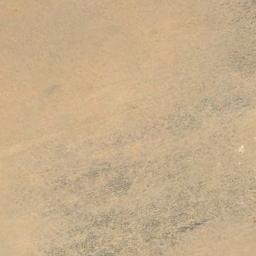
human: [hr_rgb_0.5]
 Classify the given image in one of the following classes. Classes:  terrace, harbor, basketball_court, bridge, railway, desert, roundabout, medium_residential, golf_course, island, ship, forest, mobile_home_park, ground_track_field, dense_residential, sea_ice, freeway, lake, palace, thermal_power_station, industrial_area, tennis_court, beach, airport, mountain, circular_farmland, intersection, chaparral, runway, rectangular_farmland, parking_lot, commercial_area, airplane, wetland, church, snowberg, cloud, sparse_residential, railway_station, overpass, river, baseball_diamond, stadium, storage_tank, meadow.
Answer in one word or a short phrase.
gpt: desert